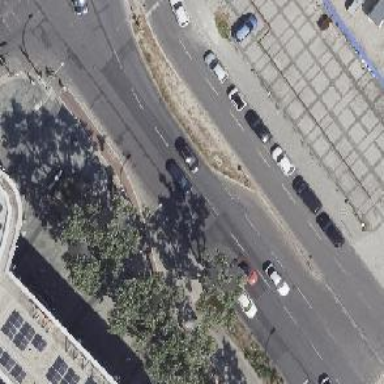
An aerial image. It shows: Asphalt surface with cycle track on the right side.